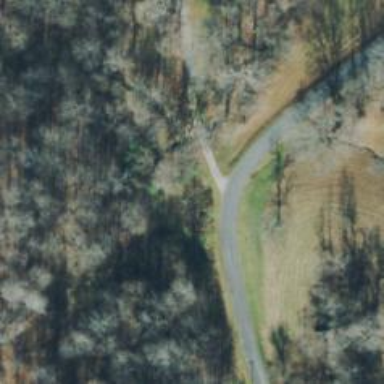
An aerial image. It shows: Unclassified road.